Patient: sex M, age 59
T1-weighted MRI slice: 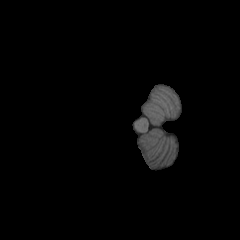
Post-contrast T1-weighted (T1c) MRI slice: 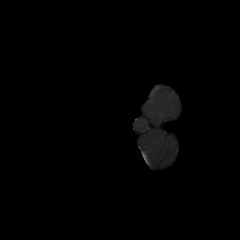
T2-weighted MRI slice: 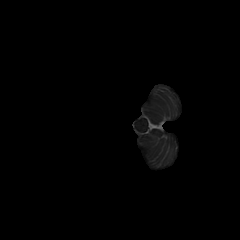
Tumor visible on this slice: no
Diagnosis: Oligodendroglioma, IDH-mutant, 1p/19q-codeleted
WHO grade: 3